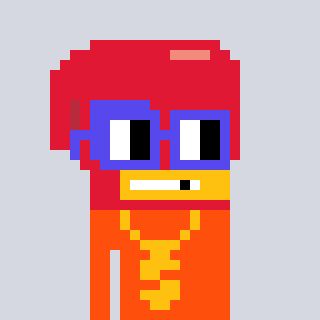
a pixel art character with square blue glasses, a boxing glove-shaped head and a orange-colored body on a cool background